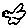
Label: bird